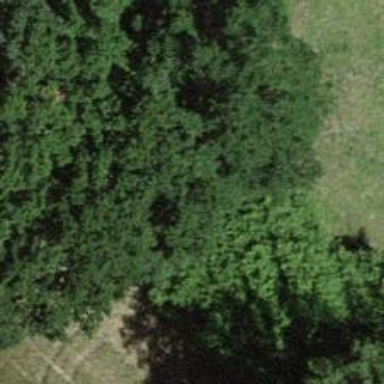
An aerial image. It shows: Row of trees in natural setting.